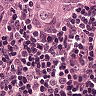
Metastatic tissue present: yes